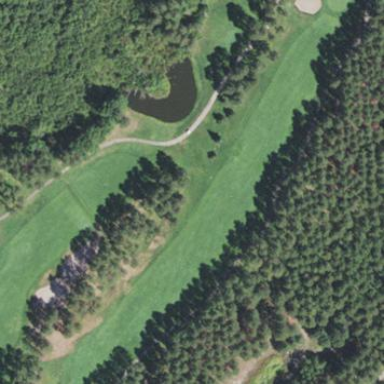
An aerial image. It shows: Rough area on grassy golf course.